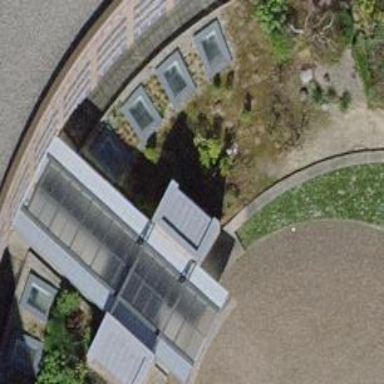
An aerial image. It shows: View of roof of building.